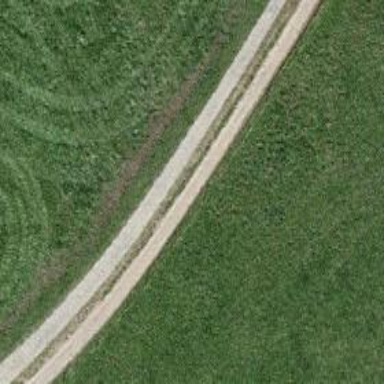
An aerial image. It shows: Compacted track road with grade3 tracktype.